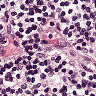
Metastatic tissue present: no